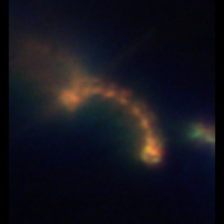
Taxon: Chaetoceros
Group: Diatoms